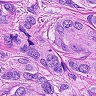
Metastatic tissue present: yes